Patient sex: M
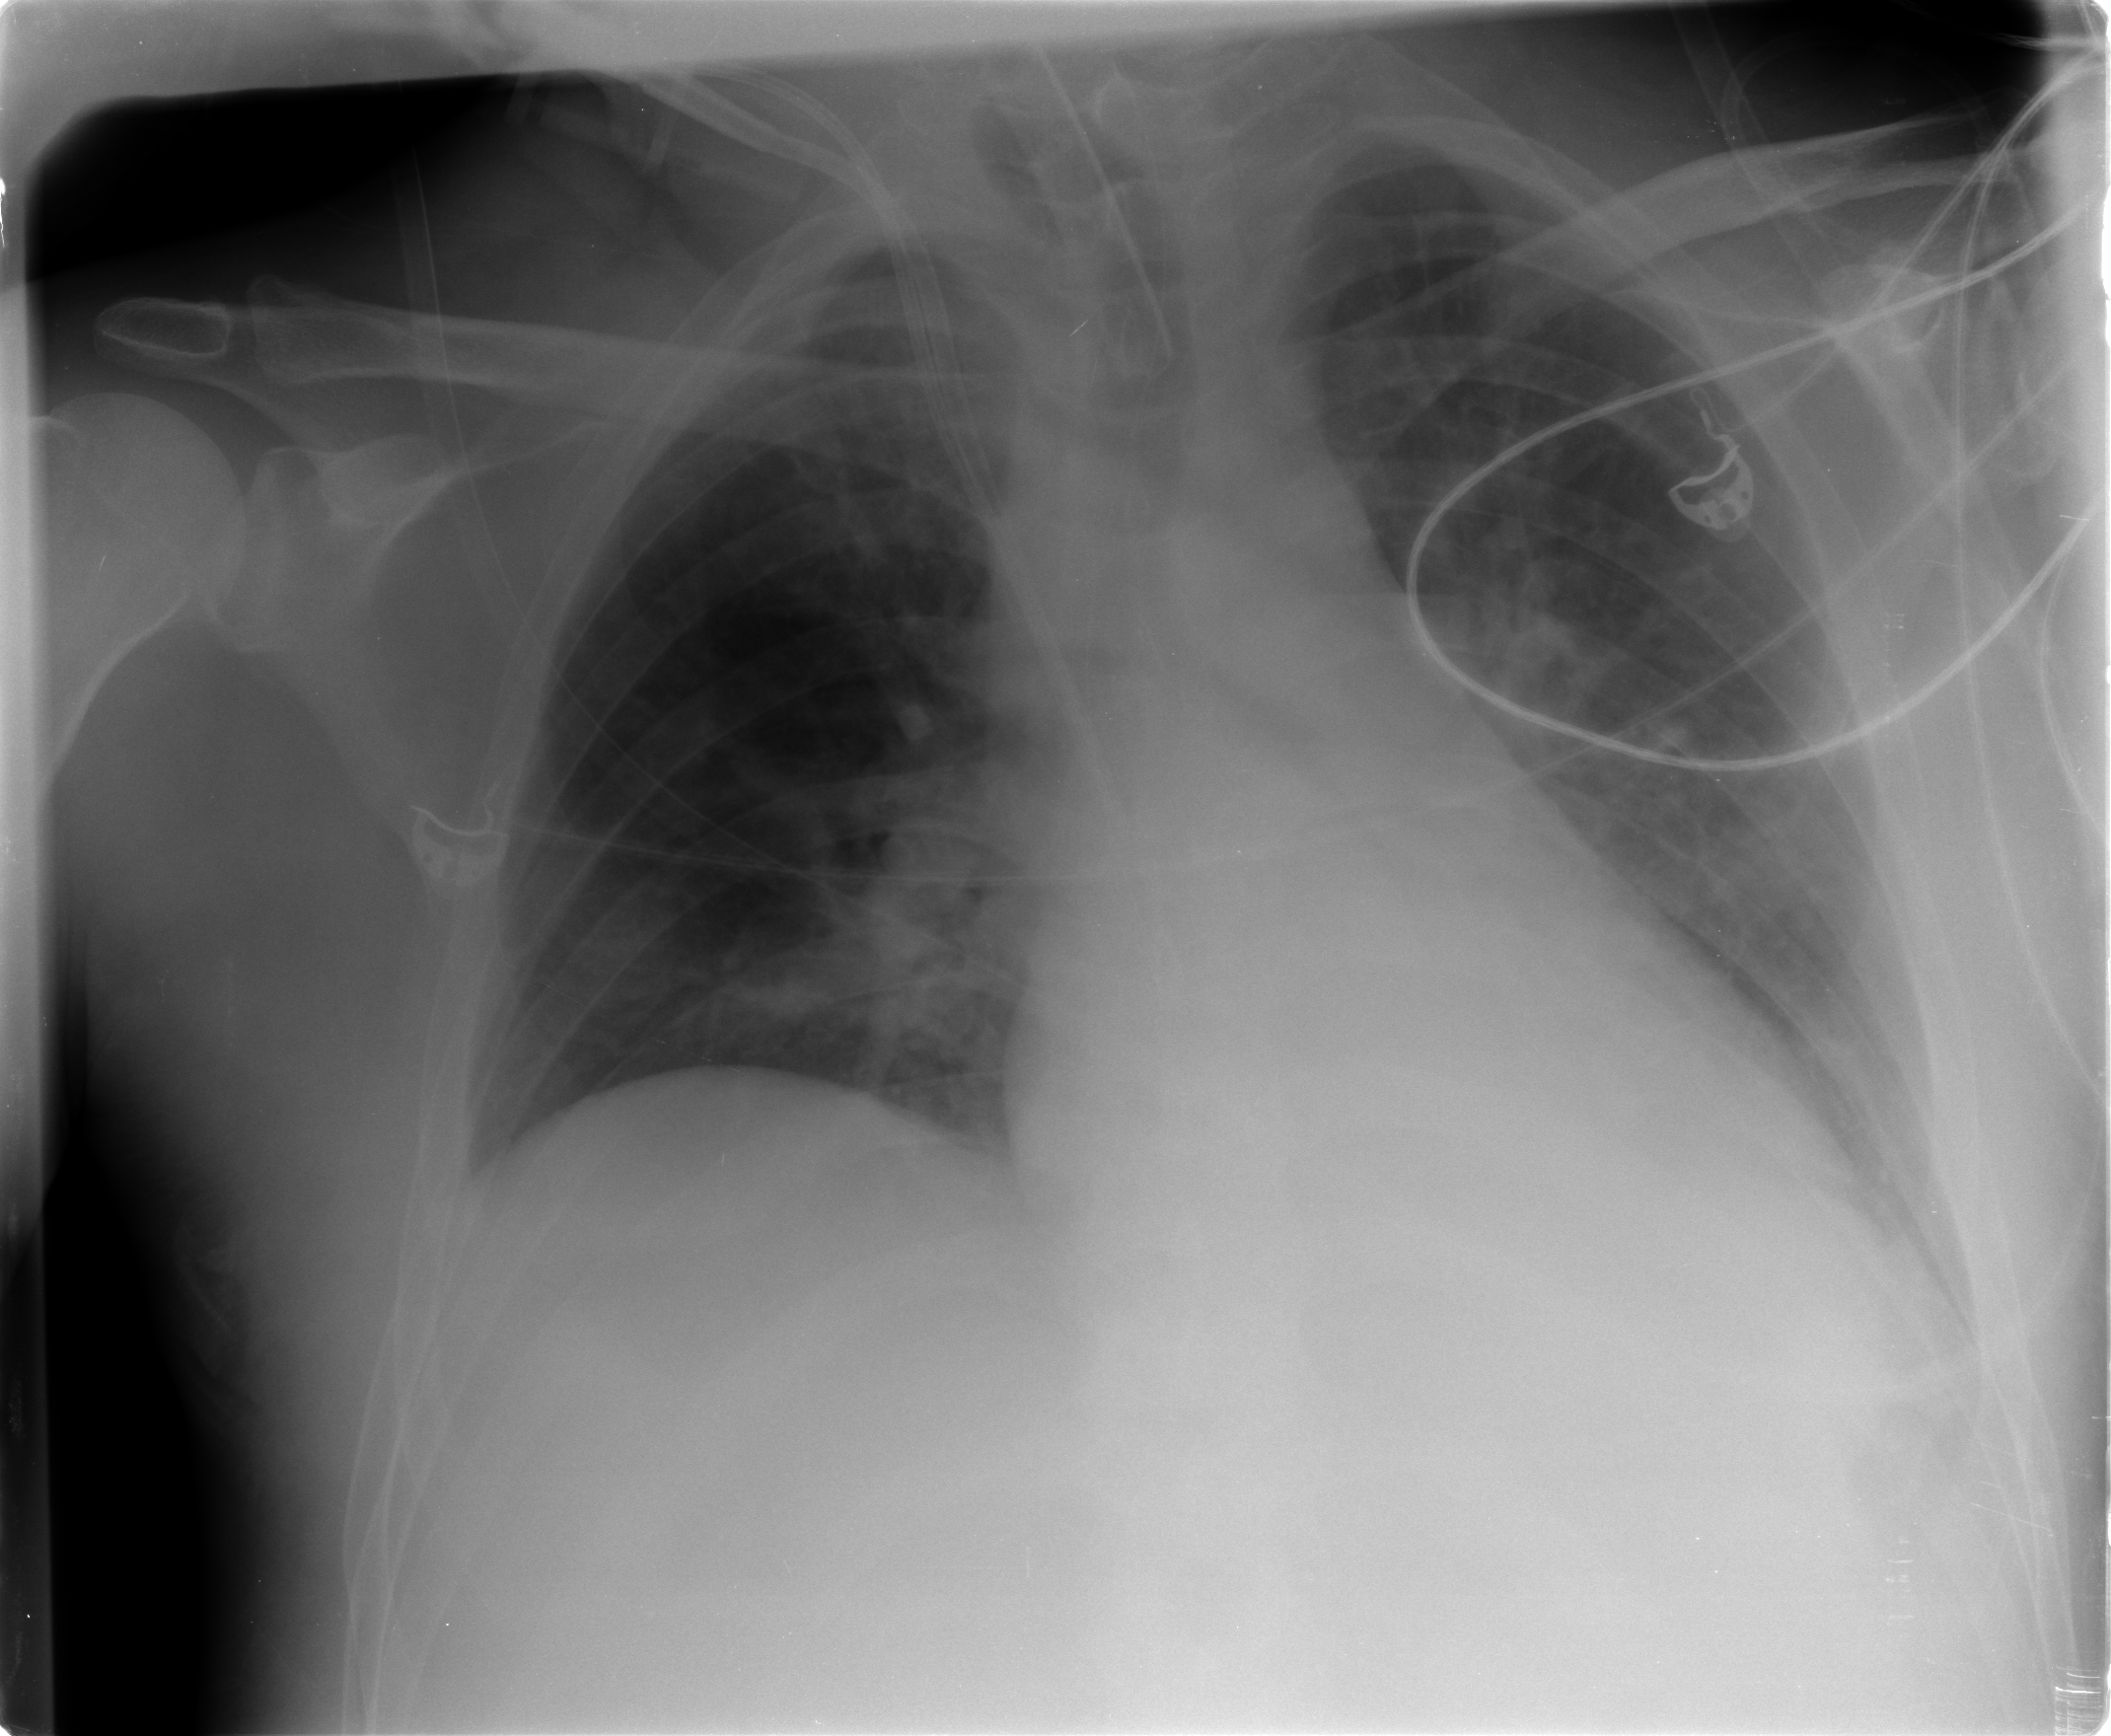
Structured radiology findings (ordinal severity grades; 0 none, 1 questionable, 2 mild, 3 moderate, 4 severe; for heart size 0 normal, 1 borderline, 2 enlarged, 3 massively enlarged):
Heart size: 0
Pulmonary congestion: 3
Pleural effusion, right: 0
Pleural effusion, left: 1
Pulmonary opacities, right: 2
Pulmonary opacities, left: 2
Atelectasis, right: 2
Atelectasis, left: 2